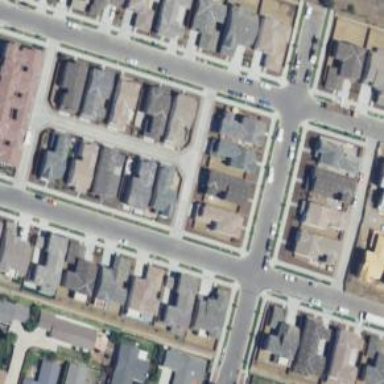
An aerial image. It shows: Living street.